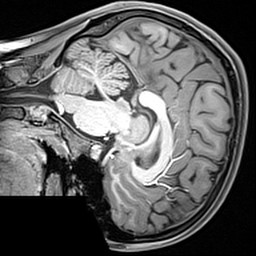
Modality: T1w
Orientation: sagittal
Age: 20
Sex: female
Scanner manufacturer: siemens
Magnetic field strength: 3 T
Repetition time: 2.4 s
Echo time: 0.0022 s